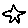
Label: star